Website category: movie
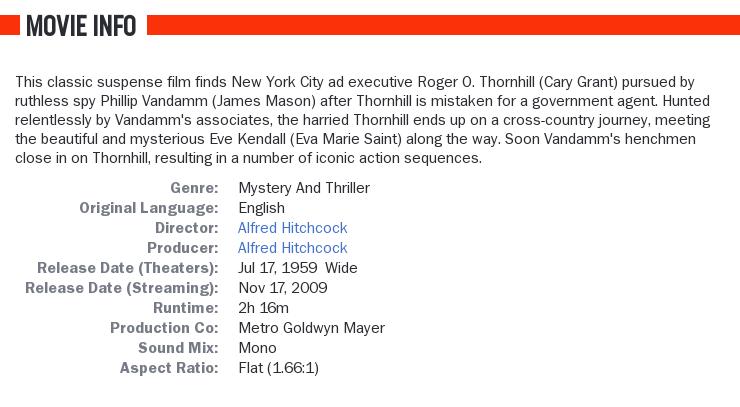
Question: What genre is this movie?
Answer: mystery and thriller

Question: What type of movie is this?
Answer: mystery and thriller

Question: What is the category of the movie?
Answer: mystery and thriller

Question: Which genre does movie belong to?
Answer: mystery and thriller

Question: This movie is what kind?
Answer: mystery and thriller

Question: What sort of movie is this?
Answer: mystery and thriller

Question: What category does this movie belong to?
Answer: mystery and thriller

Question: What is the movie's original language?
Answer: English

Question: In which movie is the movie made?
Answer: English

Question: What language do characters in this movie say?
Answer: English

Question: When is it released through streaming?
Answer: Nov 17, 2009

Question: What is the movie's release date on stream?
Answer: Nov 17, 2009

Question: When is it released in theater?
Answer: Jul 17, 1959 wide

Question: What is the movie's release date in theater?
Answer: Jul 17, 1959 wide

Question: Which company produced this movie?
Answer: Metro Goldwyn Mayer

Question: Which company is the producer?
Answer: Metro Goldwyn Mayer

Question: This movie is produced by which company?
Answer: Metro Goldwyn Mayer